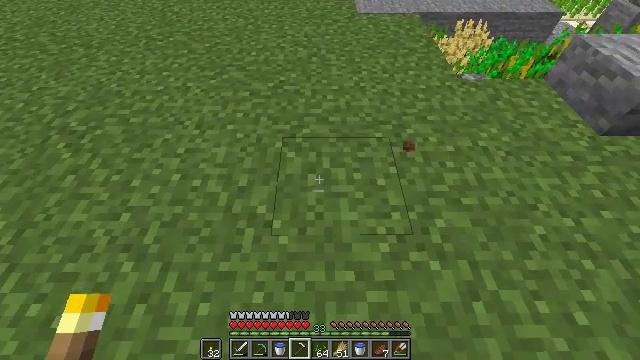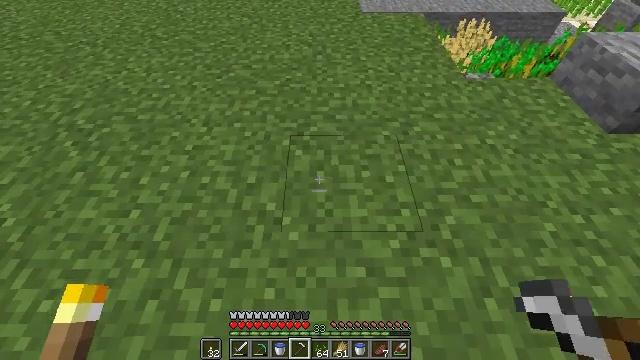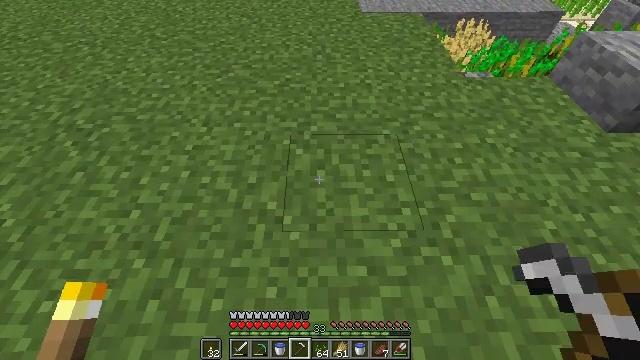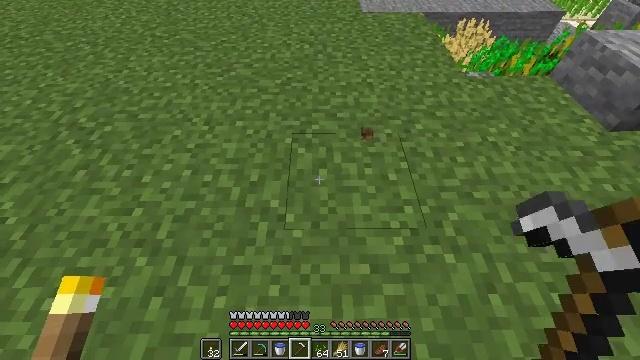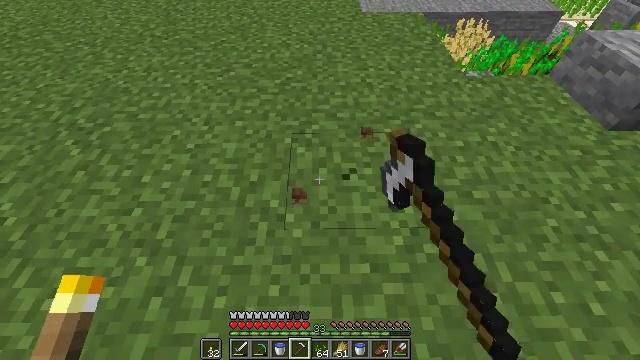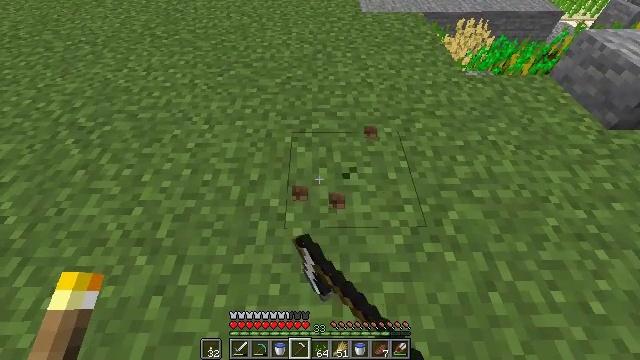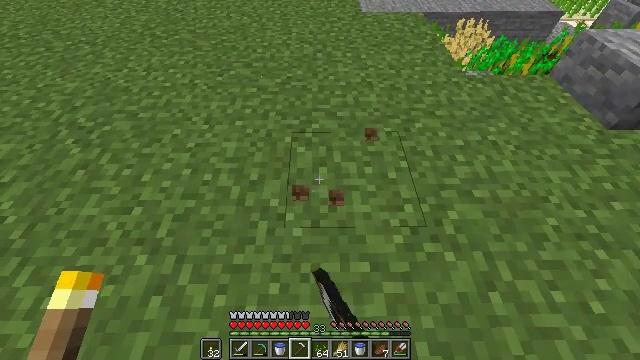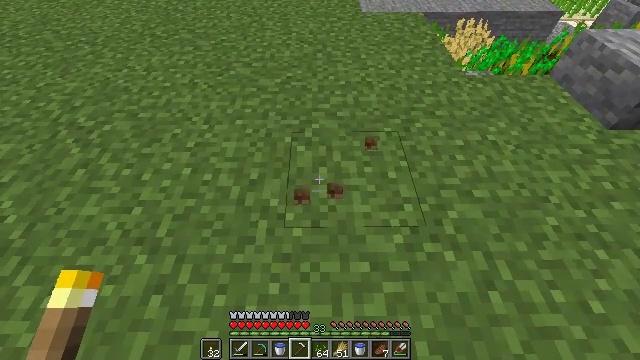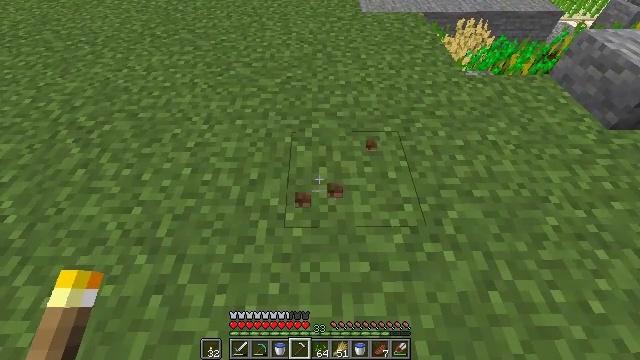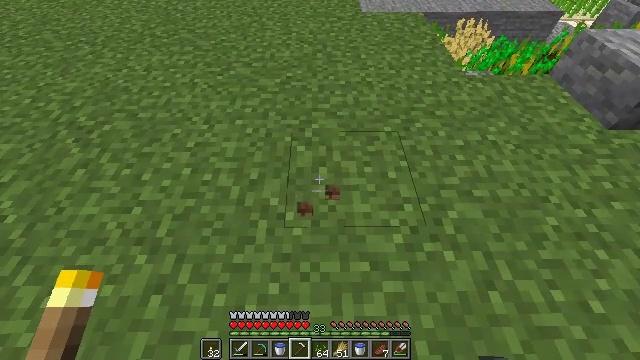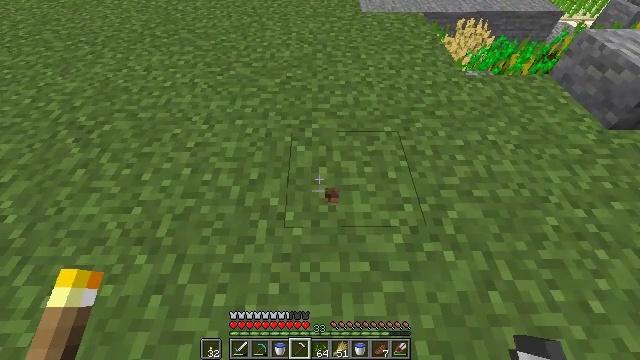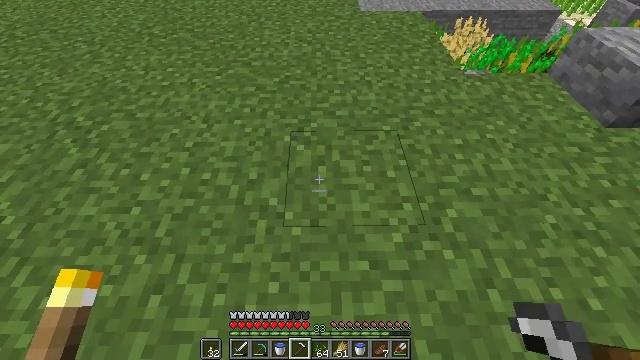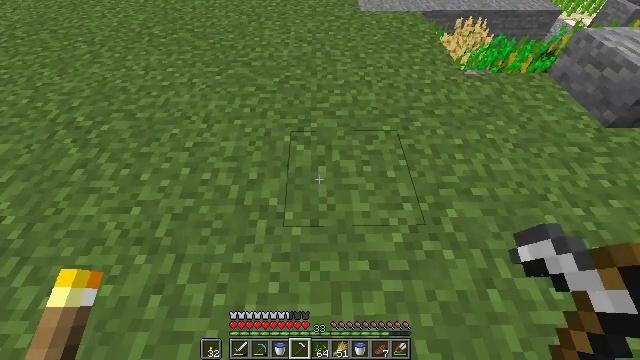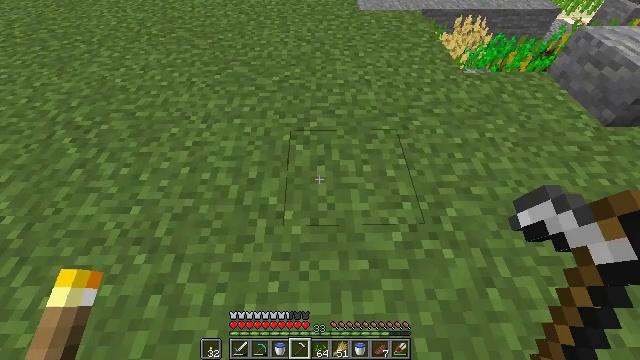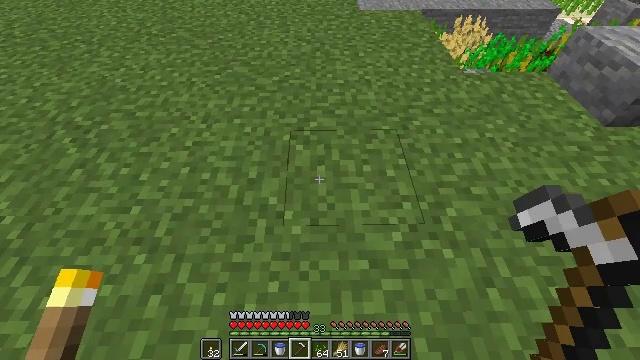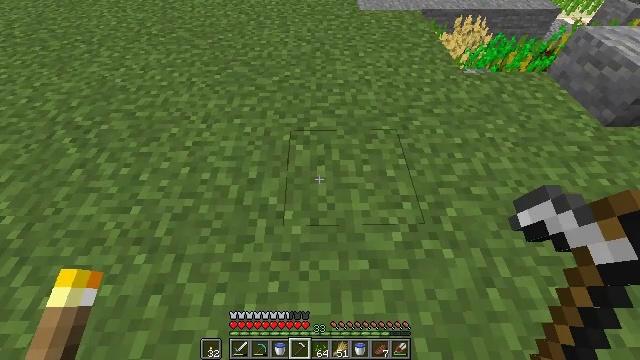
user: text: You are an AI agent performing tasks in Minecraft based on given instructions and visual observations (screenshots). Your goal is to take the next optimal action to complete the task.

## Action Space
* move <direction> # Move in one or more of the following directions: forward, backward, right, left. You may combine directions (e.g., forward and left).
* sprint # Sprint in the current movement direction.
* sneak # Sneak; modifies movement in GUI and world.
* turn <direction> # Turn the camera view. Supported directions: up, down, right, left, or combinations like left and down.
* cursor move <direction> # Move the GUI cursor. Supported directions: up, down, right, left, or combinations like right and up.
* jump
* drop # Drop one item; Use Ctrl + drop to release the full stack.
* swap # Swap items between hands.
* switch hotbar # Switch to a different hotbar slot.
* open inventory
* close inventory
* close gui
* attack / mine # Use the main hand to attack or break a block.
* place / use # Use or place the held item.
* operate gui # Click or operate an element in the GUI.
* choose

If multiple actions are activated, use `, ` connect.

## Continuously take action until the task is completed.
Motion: motion action
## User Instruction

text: Collect the grass block using a shovel.
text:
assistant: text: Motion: no_op
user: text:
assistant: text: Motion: no_op
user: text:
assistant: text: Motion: attack / mine
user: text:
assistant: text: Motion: attack / mine
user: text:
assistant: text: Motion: attack / mine
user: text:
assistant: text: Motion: no_op
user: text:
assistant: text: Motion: no_op
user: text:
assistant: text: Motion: no_op
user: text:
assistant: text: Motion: no_op
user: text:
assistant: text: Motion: no_op
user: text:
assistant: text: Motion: no_op
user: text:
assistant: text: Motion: no_op
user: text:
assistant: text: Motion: no_op
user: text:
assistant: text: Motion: no_op
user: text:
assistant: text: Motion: no_op
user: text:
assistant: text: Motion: no_op
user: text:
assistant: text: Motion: no_op
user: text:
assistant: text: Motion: no_op
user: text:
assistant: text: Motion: no_op
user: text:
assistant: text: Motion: no_op
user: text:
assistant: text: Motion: no_op
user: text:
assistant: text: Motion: no_op
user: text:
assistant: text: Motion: turn right
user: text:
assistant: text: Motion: turn right
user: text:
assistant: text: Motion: turn right
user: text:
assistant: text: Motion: no_op
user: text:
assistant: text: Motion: turn right
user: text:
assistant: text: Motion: no_op
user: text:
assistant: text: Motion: no_op
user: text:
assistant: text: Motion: turn up